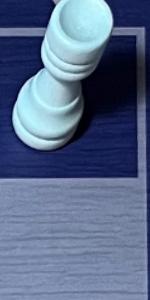
Label: Empty